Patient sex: M
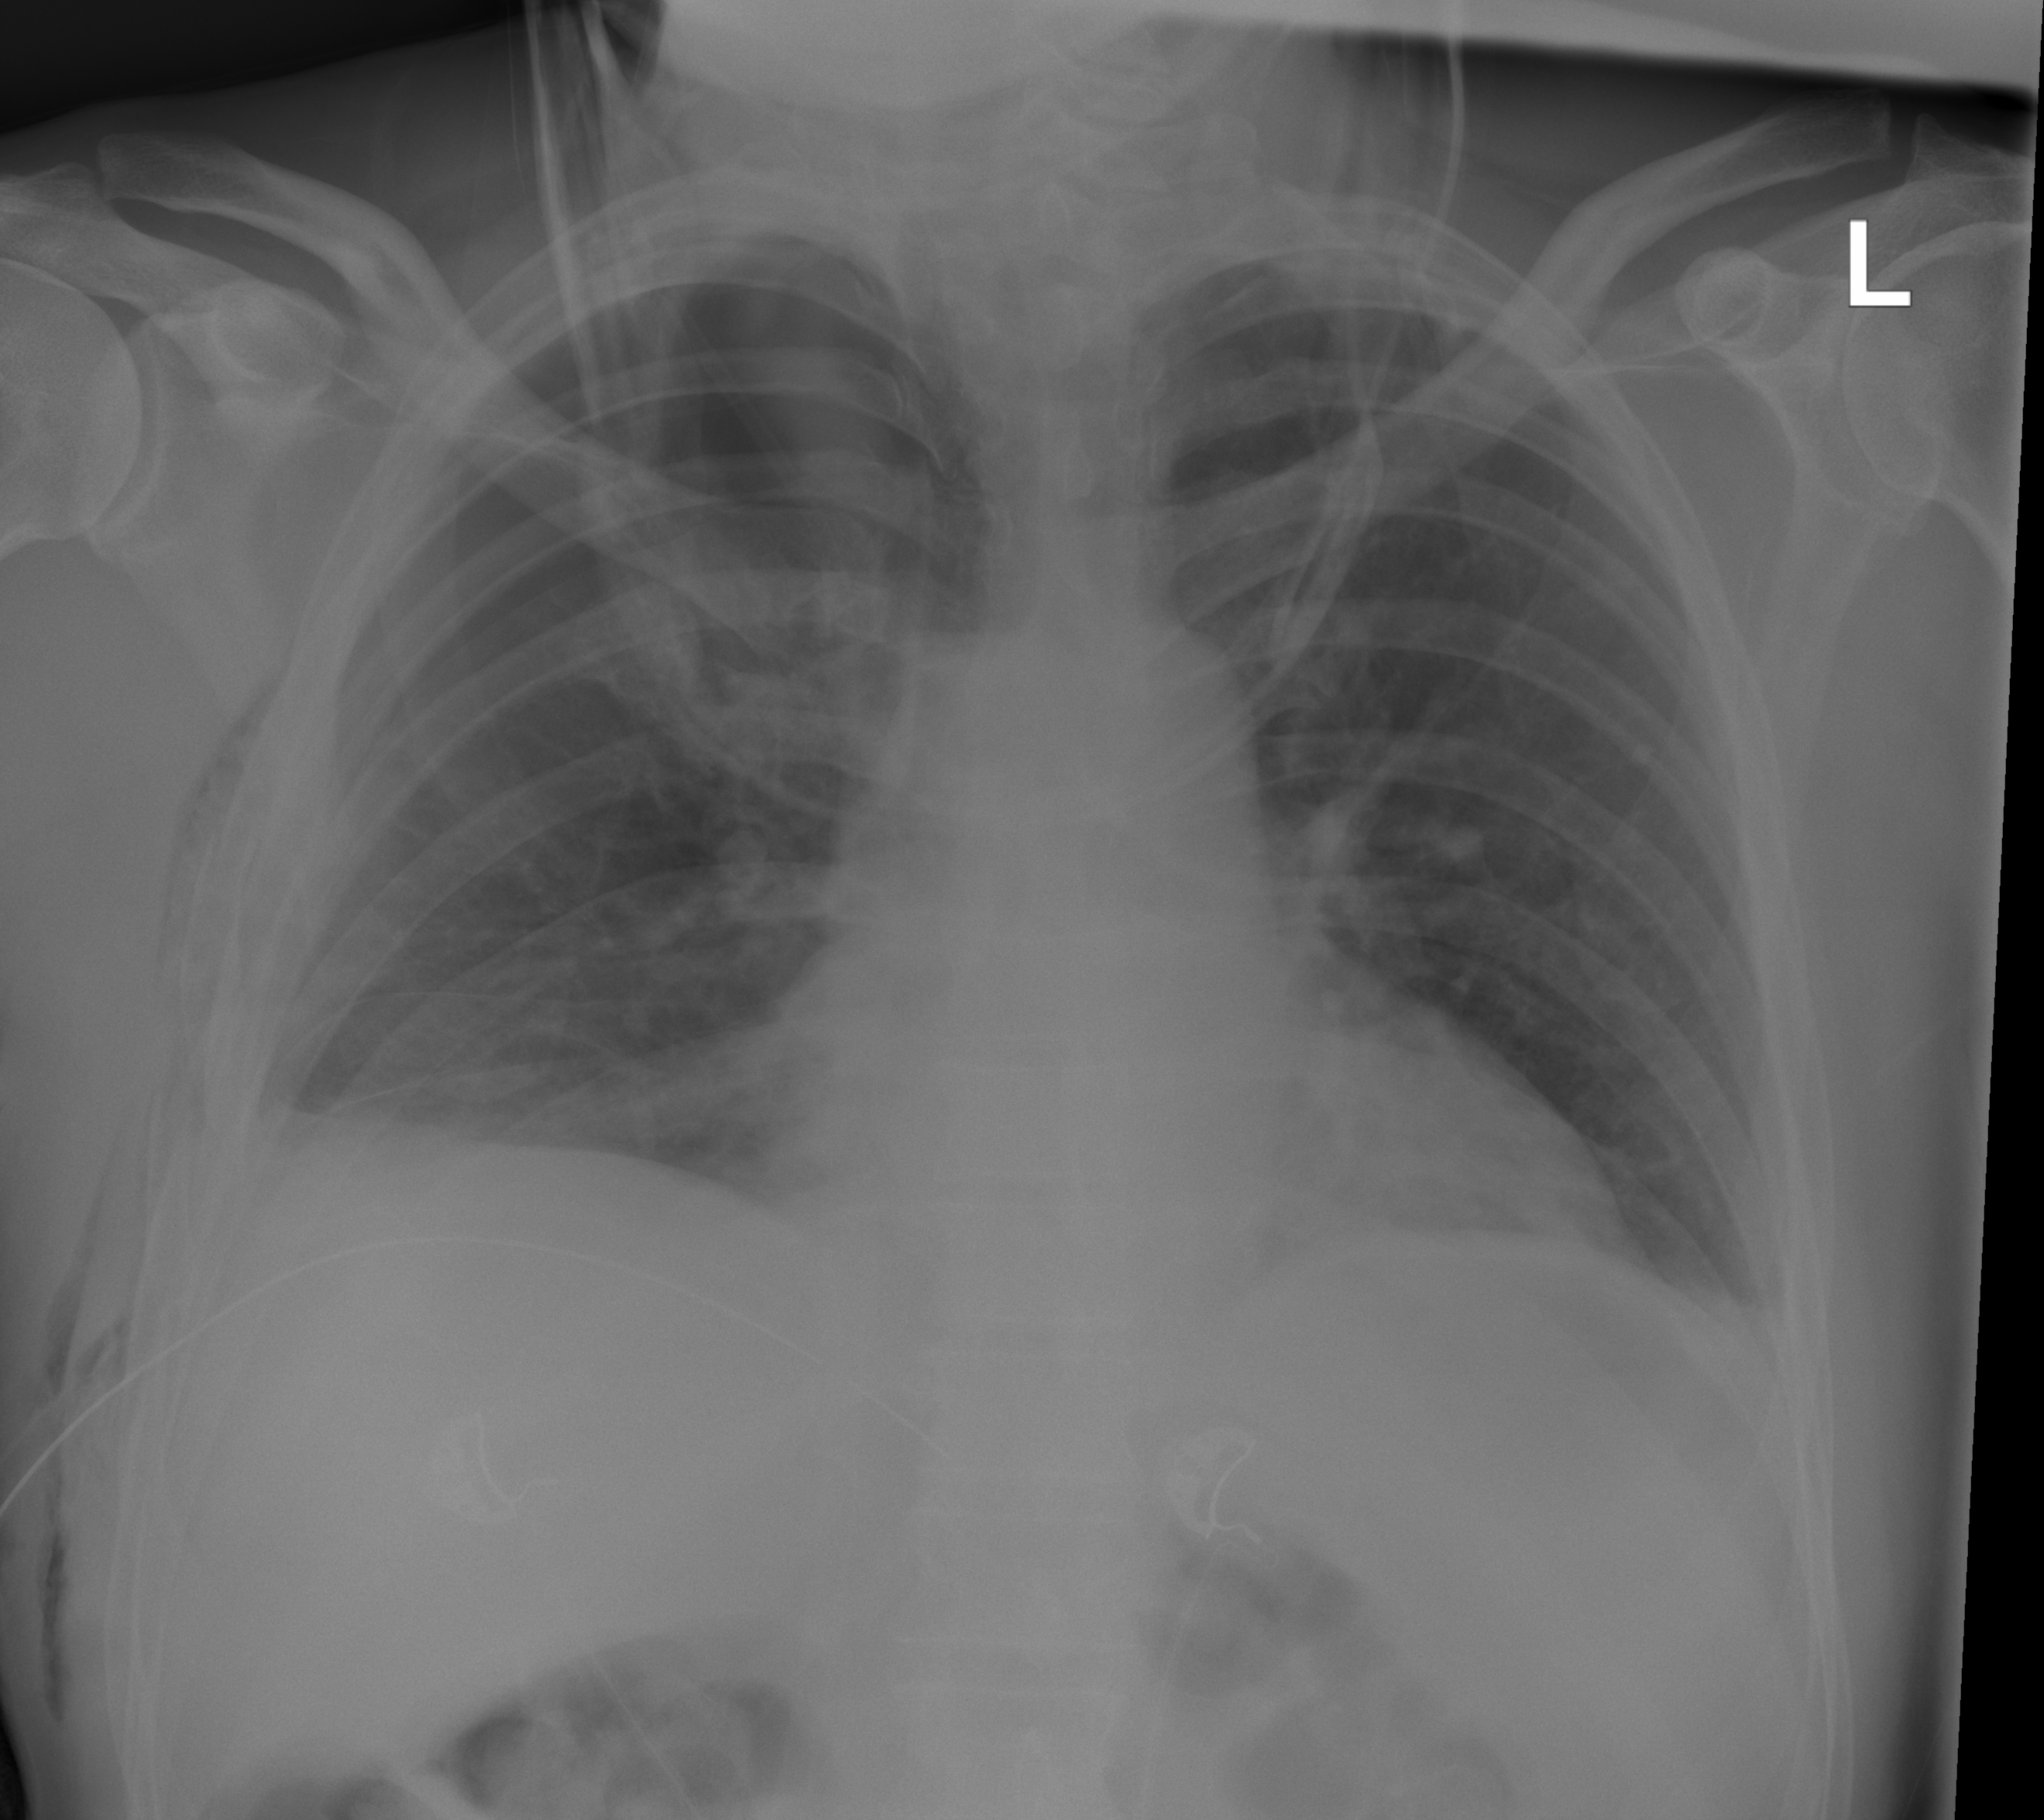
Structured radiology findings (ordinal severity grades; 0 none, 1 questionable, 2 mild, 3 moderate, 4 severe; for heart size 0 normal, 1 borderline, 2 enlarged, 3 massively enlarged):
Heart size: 0
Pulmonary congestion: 2
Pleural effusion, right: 2
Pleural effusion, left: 2
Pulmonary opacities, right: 0
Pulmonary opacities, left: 0
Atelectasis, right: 2
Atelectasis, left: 2